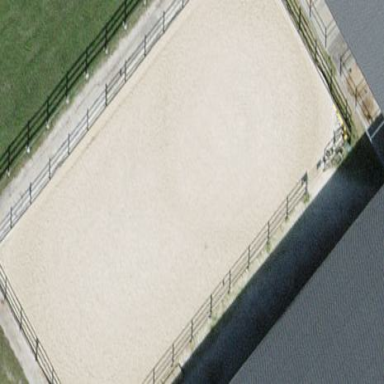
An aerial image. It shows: Equestrian pitch for leisure land activities.